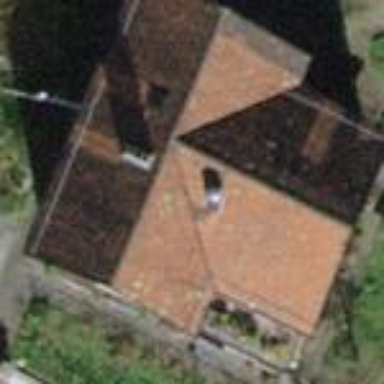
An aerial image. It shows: Gabled roof tile apartment building.